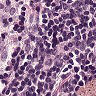
Metastatic tissue present: no